Question: Alright, I'm not sure if I'm asking the right question, but here goes. I'm using <URL> to parse a Javascript object array. My code looks something like this:
'''
object packlist;
using (var context = new JavascriptContext())
{
context.Run(@"function packlist() { this.packs = new Array(); }
var packlist = new packlist();
packlist.packs[0] = { item1:""something"", item2:""something2"", item3:""something3"" };
packlist.packs[1] = { item1:""something"", item2:""something2"", item3:""something3"" };
packlist.packs[2] = { item1:""something"", item2:""something2"", item3:""something3"" };");
packlist = context.GetParameter("packlist");
}
'''
While debugging, the Locals window says the object looks like <URL>

My question would be how would I go about accessing 'item1' from 'packlist.packs[0]'?
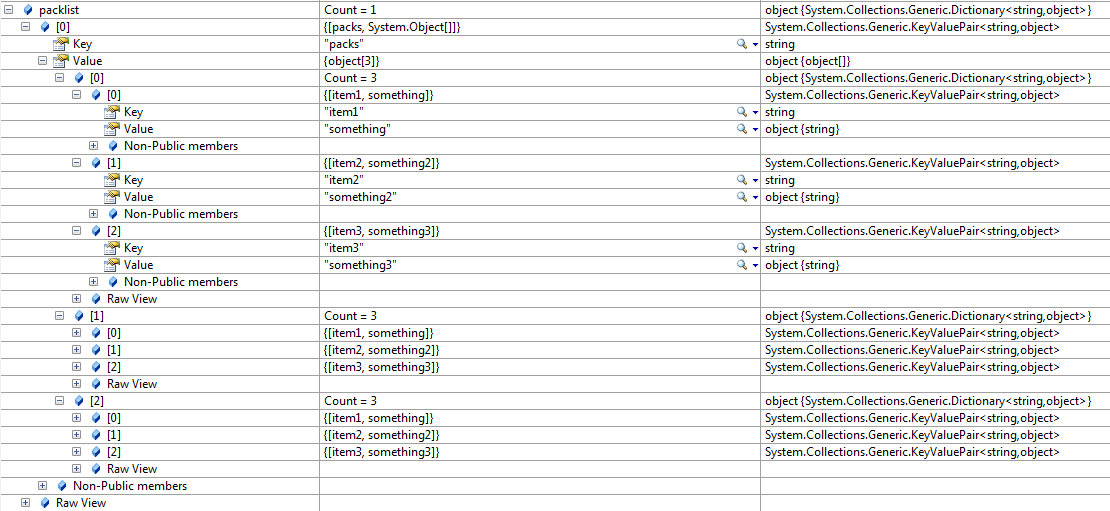
Answer: The general structure is as follow:
'''
PackList => Dictionary of <string, Dictionary<string,object>[]>
'''
Meaning it is a dictionary where each value is an arry of dictionaries.
Should be
'''
object[] arr = packlist["packs"] as object[];
Dictionary<string, object> dictPack = arr[0] as Dictionary<string, object>;
object item1 = dictPack["item1"];
'''
Or
'''
object packs;
if (packlist.TryGetValue("packs",out packs)) {
object[] arr = packs as object[];
Dictionary<string, object> dictPack = arr[0] as Dictionary<string, object>;
object item1 = dictPack["item1"];
}
'''
The difference between them is that in the first, it is assumed that the key exists in the dictionary otherwise it throws an exception. In the second, it will try to get the value and tell you if the key is valid.
To check if a key is in the dictionary you can use this:
'''
bool exists = packlist.ContainsKey("item1");
'''
To run through all the items in the dictionary
'''
foreach KeyPairValue<string,object> kp in packlist
{
string key = kp.Key;
object value = kp.Value;
}
'''
Here's the MSDN link for the dictionary class
<URL>